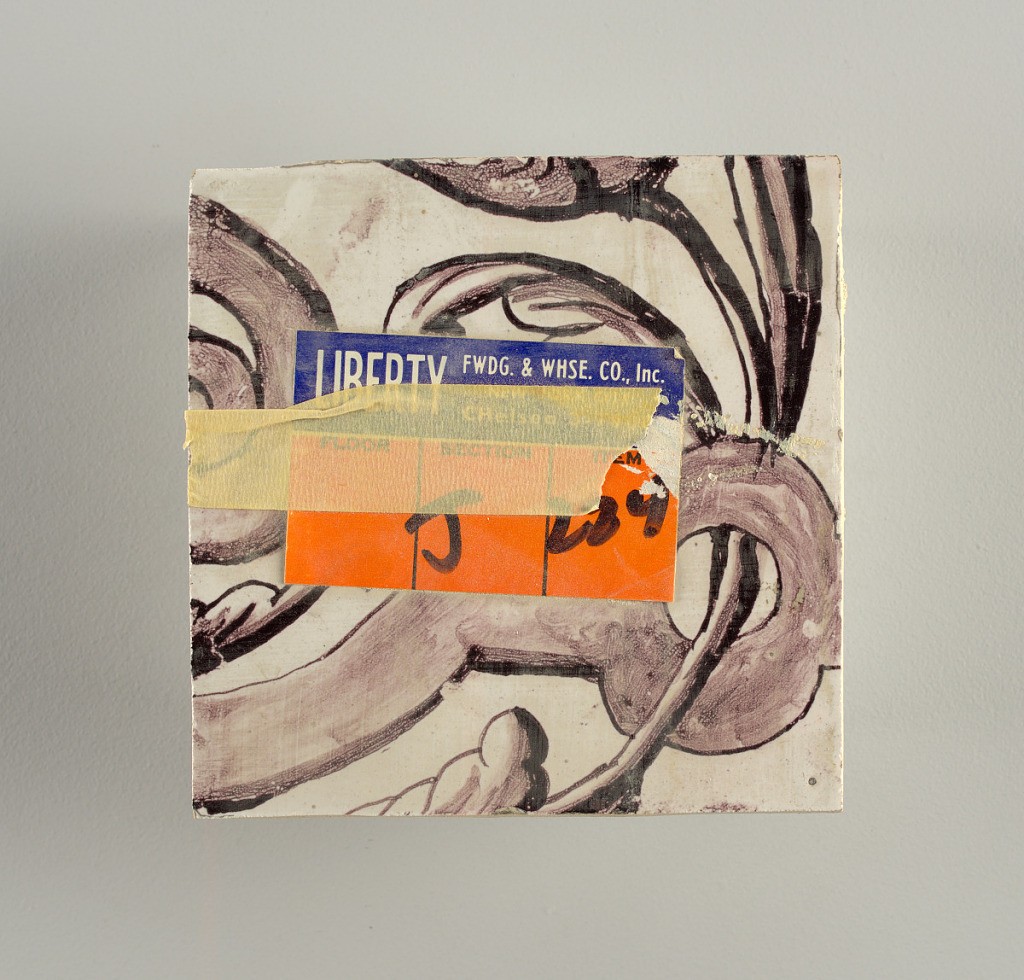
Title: Wall facing
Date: ca. 1725
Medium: tin-glazed earthenware, underglaze
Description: Two vertical rectangles, twenty-three tiles high.  A) Nine tiles wide at top; seven tiles wide at bottom.  B) Ten and one-half tiles wide.

Arabesque design of foliage.  A) with centered figure of Justice under a canopy.  B) with centered urn.